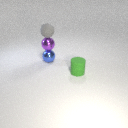
small gray rubber sphere above small blue metal sphere